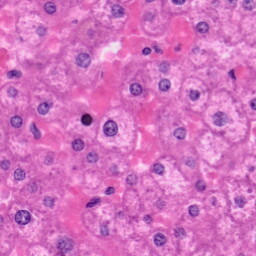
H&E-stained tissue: Liver